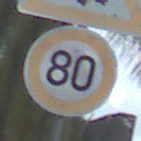
Verkehrszeichen: Geschwindigkeit80
Zusatzzeichen oben: AmphibienwanderungLinks
Umgebung: Outdoor, Suburban
Tageszeit: MorningAfternoon
Wetter: PartlyCloudy
Licht: Natural
Jahreszeit: NotSpecified
Kontrast: LowContrast